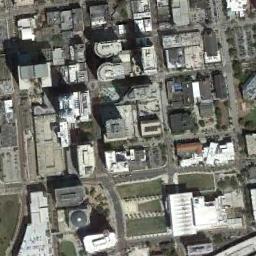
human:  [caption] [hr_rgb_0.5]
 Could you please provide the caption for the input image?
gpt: In a business district there are many tall buildings of different shapes and several roads with many cars  There is a river beside the buildings .

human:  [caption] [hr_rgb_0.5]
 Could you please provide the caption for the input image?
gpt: A commercial area has lots of buildings of different heights and some roads go through the commercial area .

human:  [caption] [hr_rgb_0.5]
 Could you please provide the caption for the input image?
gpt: There are six tall buildings .

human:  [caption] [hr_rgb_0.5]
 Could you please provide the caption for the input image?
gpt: The commercial area is consist of many buildings .

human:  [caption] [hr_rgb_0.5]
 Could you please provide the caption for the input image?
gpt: There are some white buildings on a commercial area .